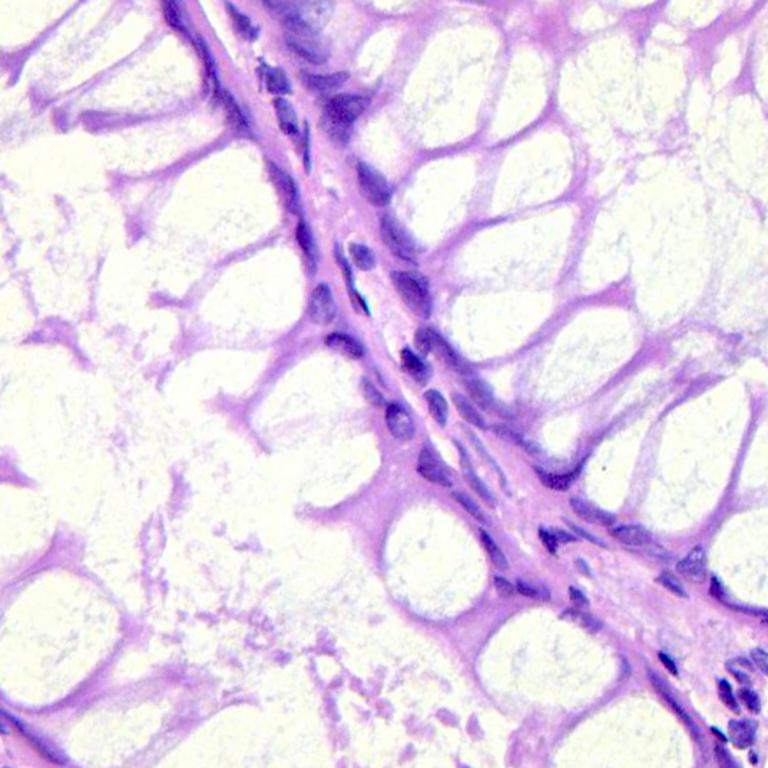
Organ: colon
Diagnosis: benign